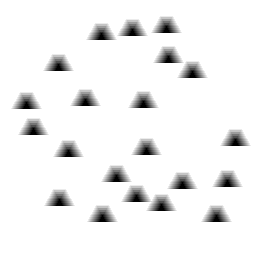
Squares: 0
Triangles: 21
Stars: 0
Total shapes: 21